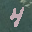
Label: 4